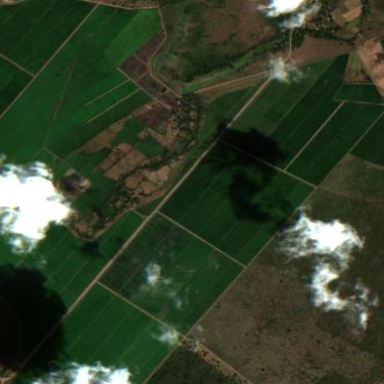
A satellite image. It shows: Farmland with rice crops producing rice.